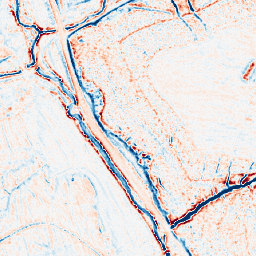
Category: edge_preserving
Decomposition family: bilateral
Decomposition parameters: d: 9
sigma_color: 50
sigma_space: 25
Upsampling method: nearest
Upsampling parameters: scale: 2
Upsampling scale: 2